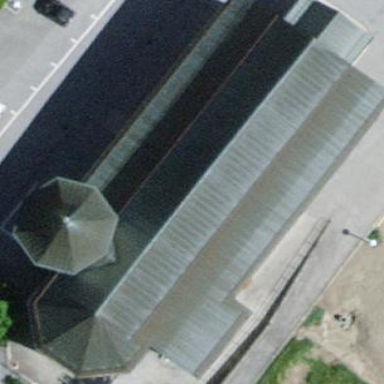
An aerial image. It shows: Building serving as place of worship.